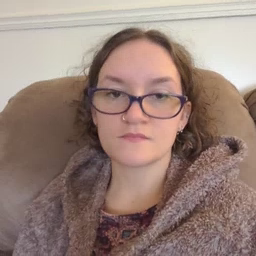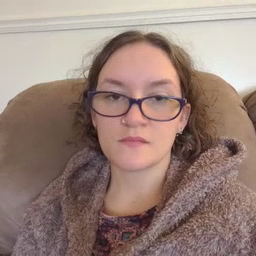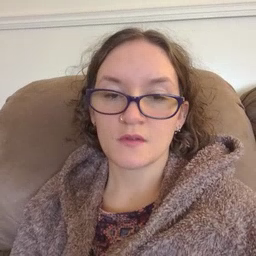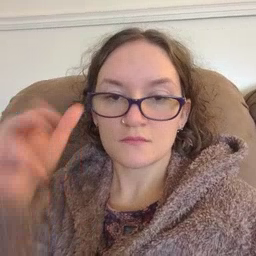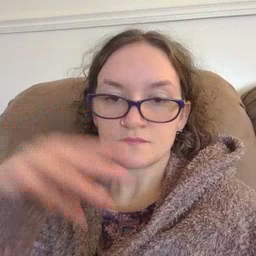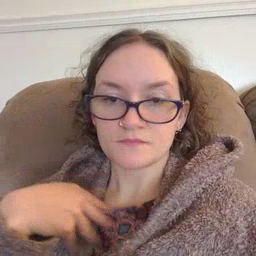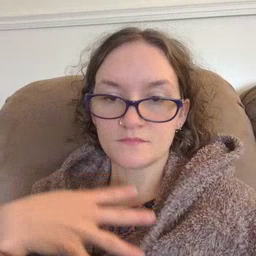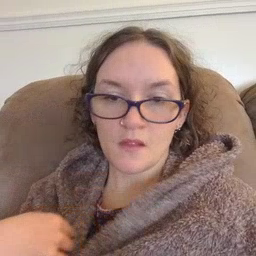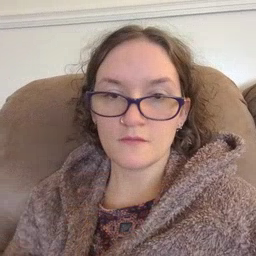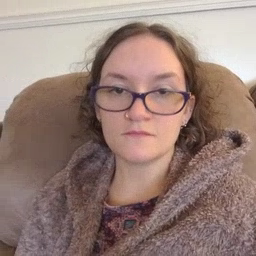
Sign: zebra